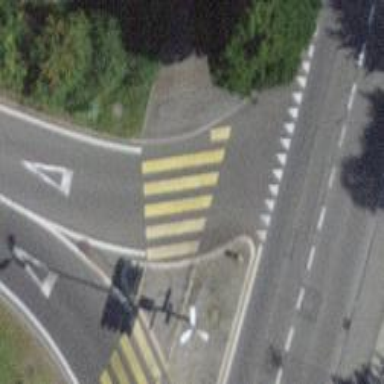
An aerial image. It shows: Kerb barrier.